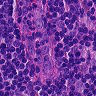
Metastatic tissue present: no